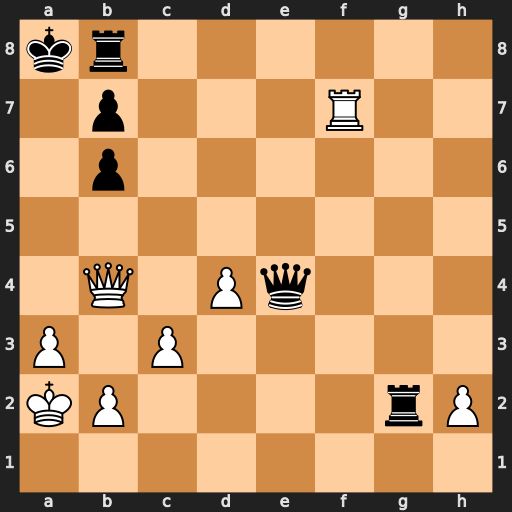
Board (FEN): kr6/1p3R2/1p6/8/1Q1Pq3/P1P5/KP4rP/8
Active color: w
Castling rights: -
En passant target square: -
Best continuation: Qa4#